Field crop: tomato
Growth stage: 1
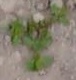
Species: portulaca